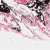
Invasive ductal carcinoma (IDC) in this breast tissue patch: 0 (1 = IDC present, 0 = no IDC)